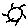
Label: sun